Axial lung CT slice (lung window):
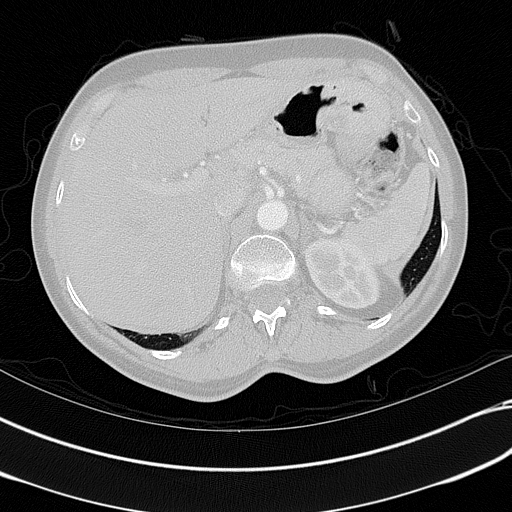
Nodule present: no